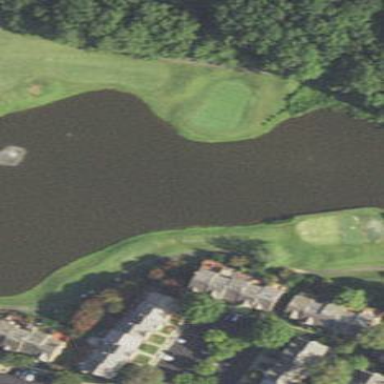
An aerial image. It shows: Water hazard in golf course. The hazard is natural water feature.